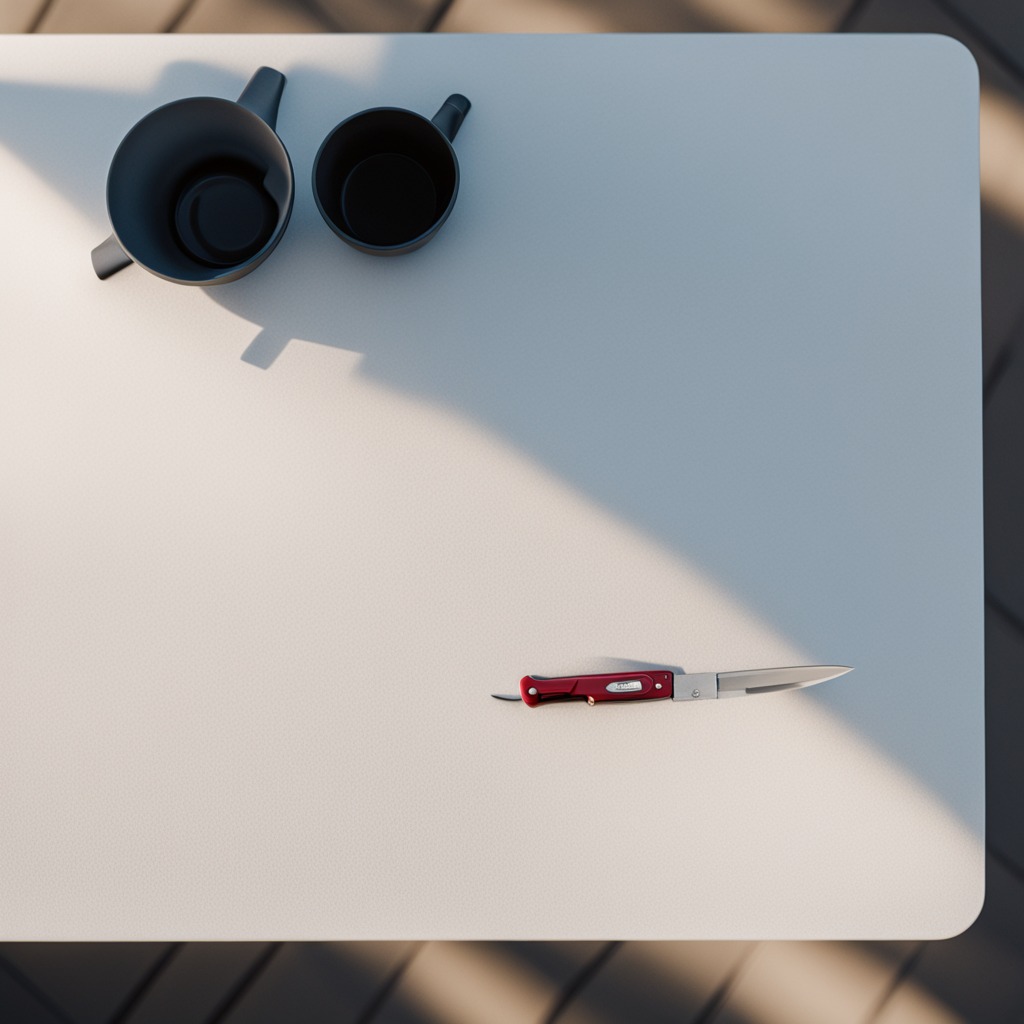
A utility knife lies on the table.